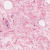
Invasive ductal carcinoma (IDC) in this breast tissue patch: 0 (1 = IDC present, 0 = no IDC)